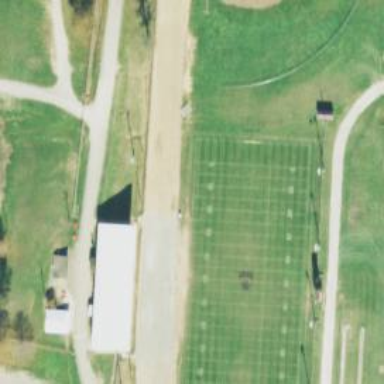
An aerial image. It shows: American football pitch for leisure and sport activities.